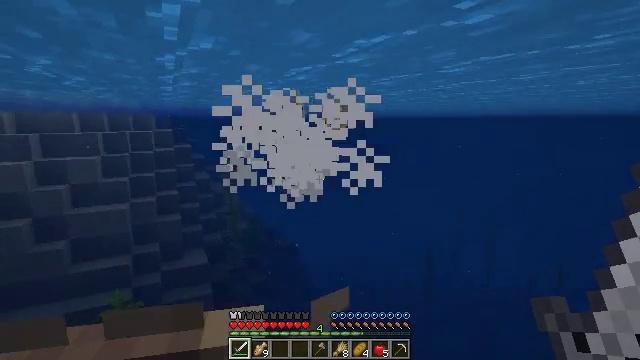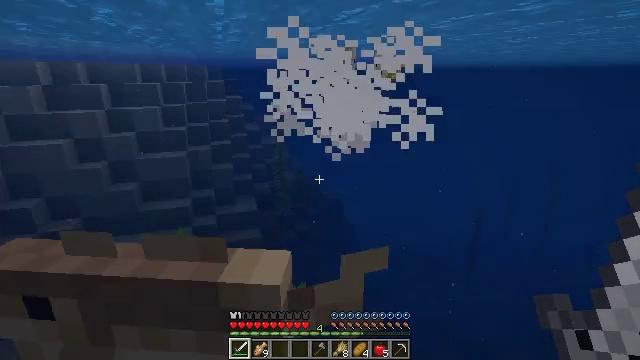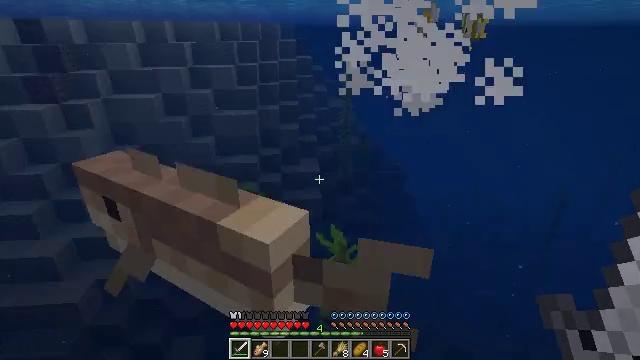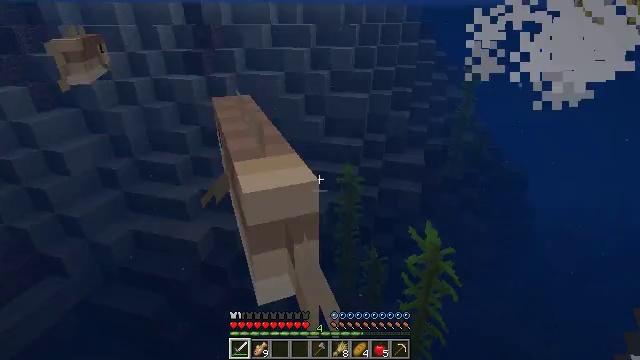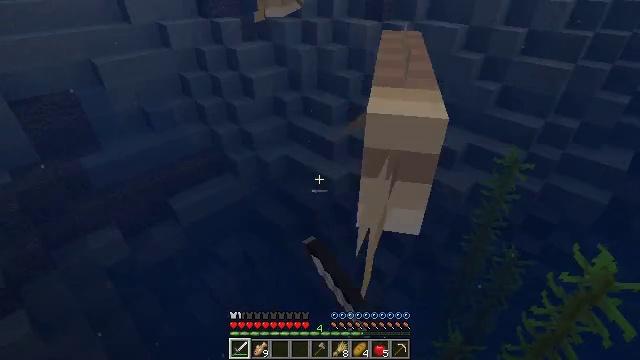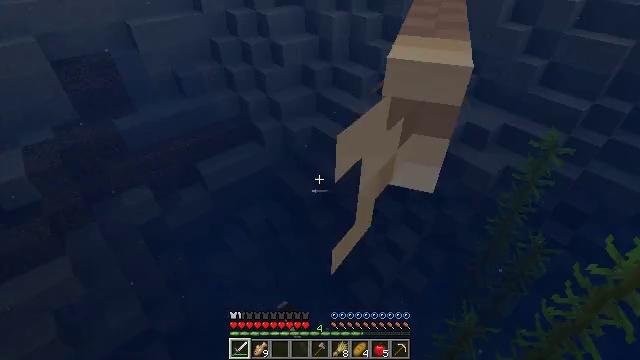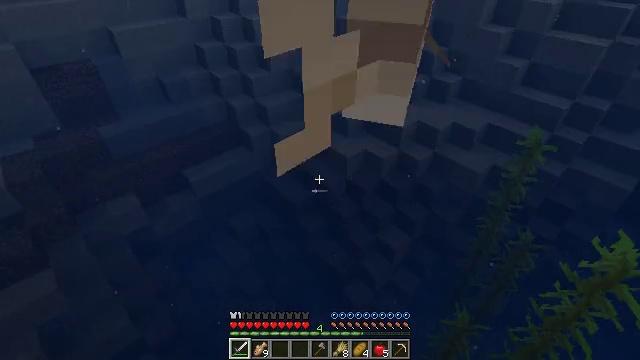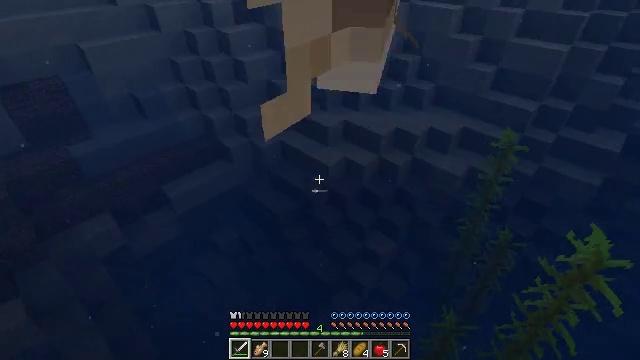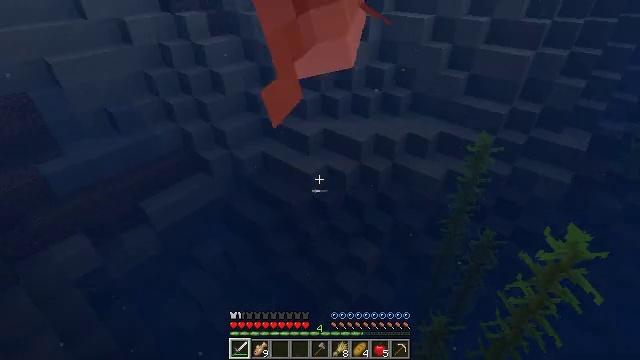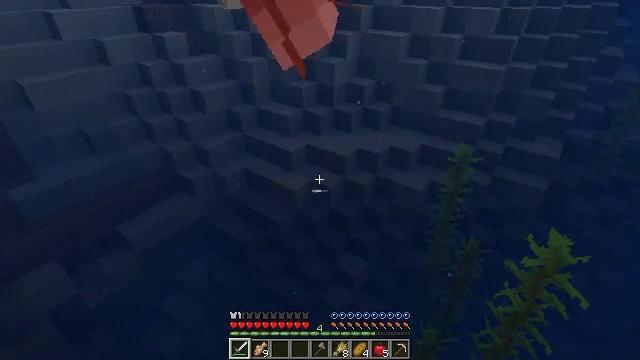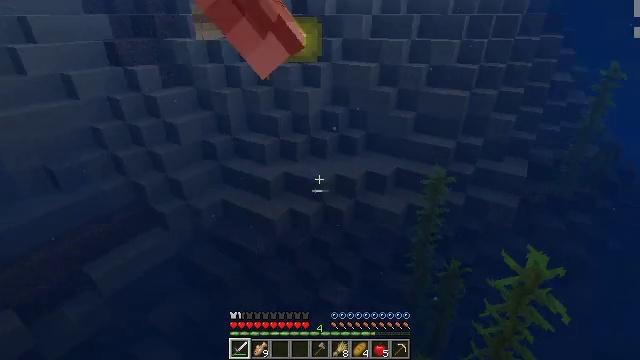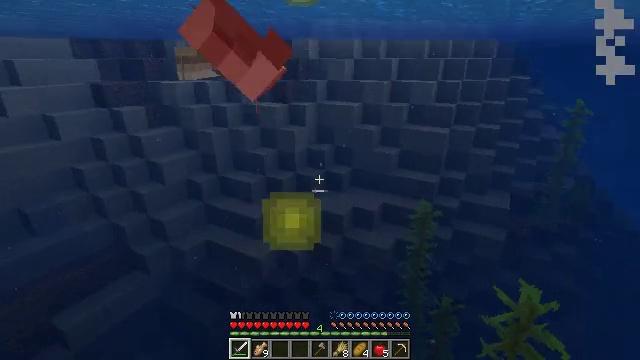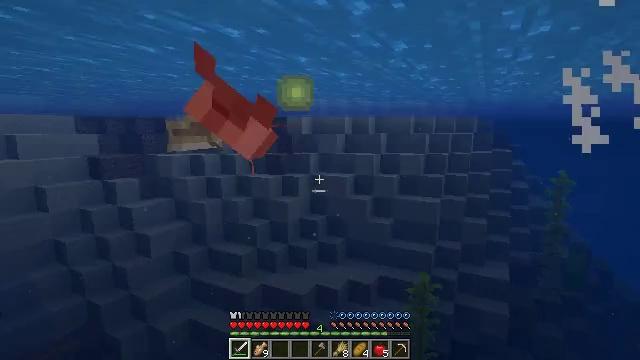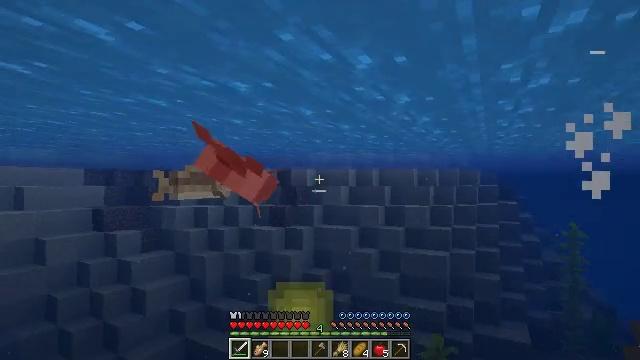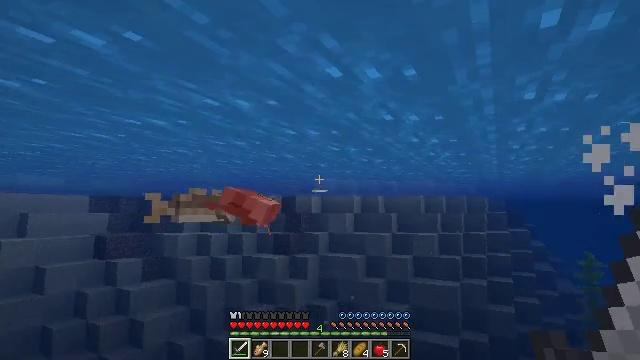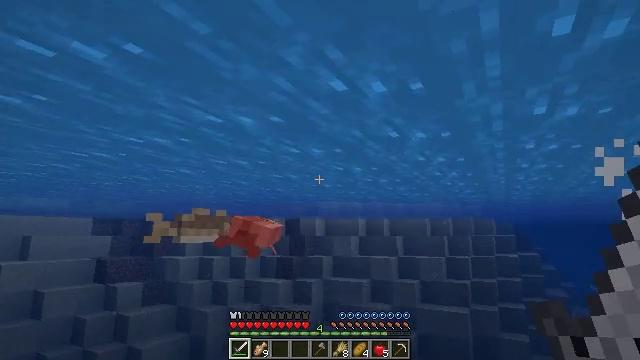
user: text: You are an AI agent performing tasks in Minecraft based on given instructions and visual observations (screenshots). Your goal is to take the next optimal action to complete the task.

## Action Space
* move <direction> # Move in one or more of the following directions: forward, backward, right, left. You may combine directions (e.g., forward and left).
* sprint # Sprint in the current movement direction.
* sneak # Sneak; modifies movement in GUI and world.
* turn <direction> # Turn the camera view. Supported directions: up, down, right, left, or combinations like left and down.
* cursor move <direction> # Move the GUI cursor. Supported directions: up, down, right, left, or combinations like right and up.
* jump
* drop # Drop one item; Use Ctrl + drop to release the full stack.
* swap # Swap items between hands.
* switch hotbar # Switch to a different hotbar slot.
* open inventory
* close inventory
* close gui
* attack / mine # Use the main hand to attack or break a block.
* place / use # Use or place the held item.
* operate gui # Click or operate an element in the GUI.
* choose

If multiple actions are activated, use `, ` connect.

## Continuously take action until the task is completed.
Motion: motion action
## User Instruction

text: Kill the cod.
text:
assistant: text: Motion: turn left and down
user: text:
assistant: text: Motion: turn left and down
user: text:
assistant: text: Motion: turn left and down, attack / mine
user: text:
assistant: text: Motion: turn left and down, attack / mine
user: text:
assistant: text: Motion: turn left and down, attack / mine
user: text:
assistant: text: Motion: turn right
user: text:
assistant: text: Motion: turn right and up
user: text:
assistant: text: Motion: move forward, turn right and up
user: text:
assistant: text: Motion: move forward, turn right and up
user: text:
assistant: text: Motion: move forward, turn right and up
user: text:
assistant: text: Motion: move forward, turn right and up
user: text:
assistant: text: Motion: move forward, turn right and up
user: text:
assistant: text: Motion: move forward, turn up
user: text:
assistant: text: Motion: move forward, turn up
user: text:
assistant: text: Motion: move forward, turn up
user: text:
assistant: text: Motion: move forward, turn left and up
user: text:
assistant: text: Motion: move forward, turn up
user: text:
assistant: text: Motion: move forward
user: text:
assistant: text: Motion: move forward
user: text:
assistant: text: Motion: move forward
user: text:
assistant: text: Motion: move forward
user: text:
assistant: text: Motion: move forward, turn left
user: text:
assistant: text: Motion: move forward, turn left and down
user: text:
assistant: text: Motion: move forward, turn left and down
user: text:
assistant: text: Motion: move forward, turn left and down
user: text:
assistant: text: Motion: move forward, turn left and down
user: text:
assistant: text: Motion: move forward, turn left
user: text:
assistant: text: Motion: move forward
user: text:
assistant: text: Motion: move forward
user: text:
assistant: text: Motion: move forward, turn left and up